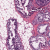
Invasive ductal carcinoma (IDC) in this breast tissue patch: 0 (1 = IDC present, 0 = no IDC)